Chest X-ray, AP view. Patient: 54 years old, sex M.
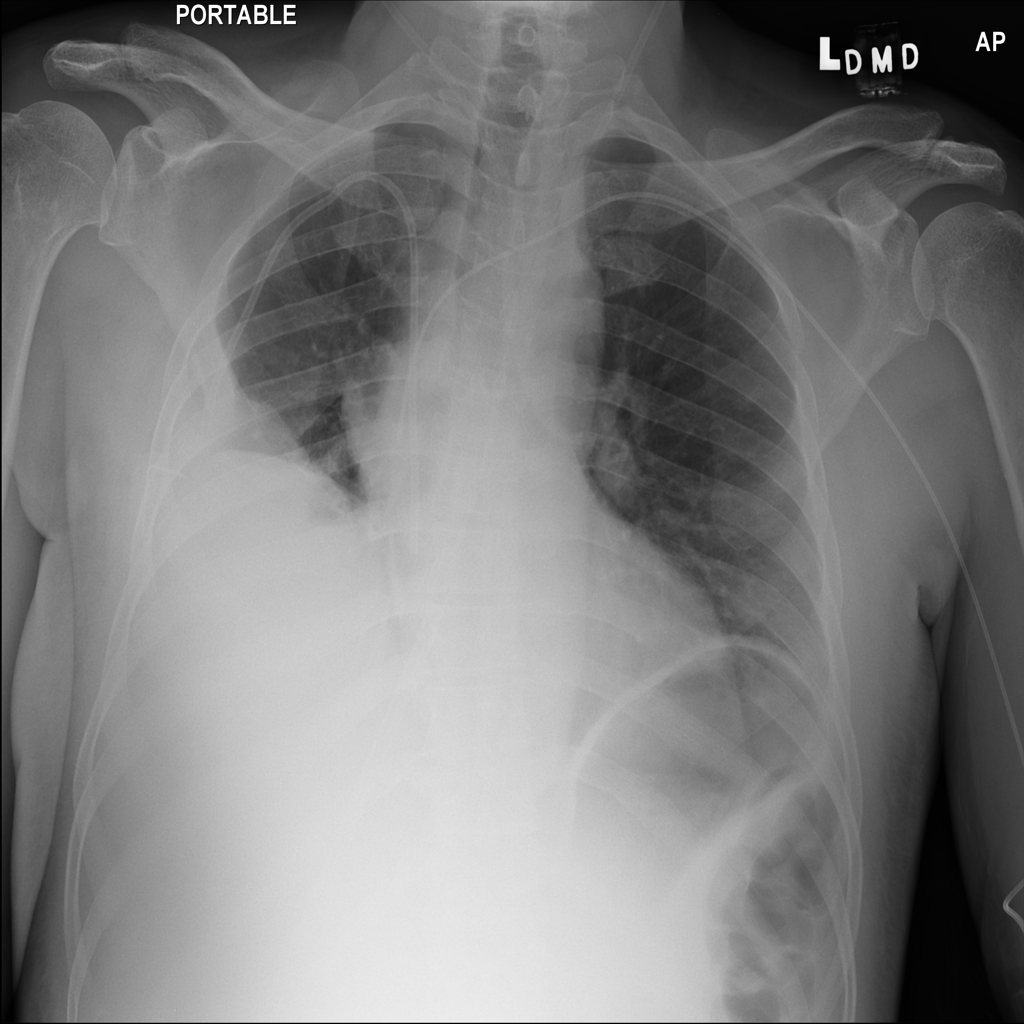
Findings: Effusion, Mass